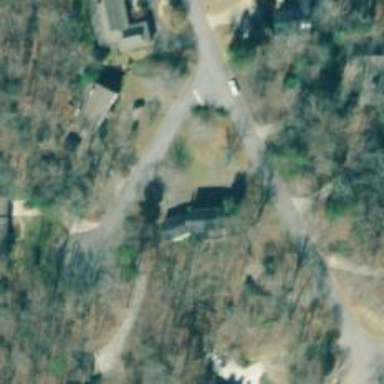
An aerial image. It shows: Driveway.